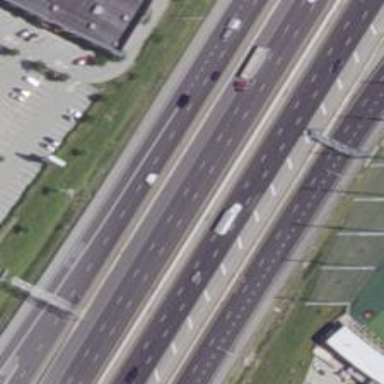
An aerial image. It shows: Motorway junction.